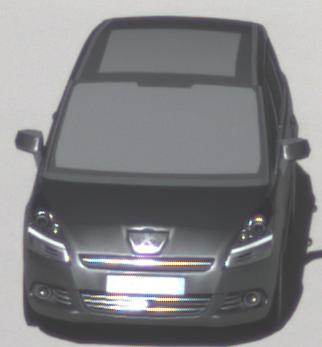
Make: Peugeot
Model: 5008 120 VTi
Detailed model: 5008 (I) Van
Model produced from: 2009/10
Model produced until: 2011/07
Doors: 5
Color: gray
Road condition: dry road
Daytime: morning or afternoon
Contrast: high contrast